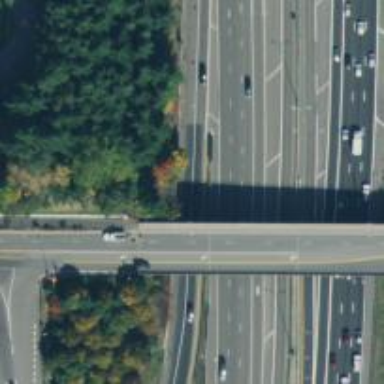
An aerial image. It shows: Motorway.